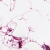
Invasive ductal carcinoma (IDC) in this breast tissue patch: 0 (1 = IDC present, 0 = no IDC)